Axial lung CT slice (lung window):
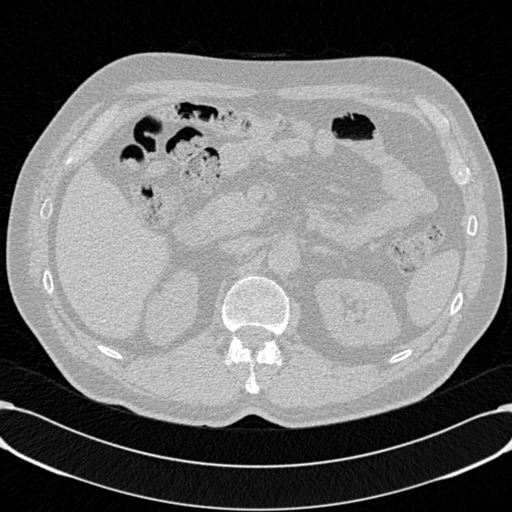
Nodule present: no